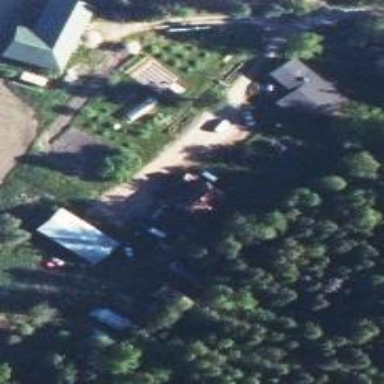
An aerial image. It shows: Farmyard area.